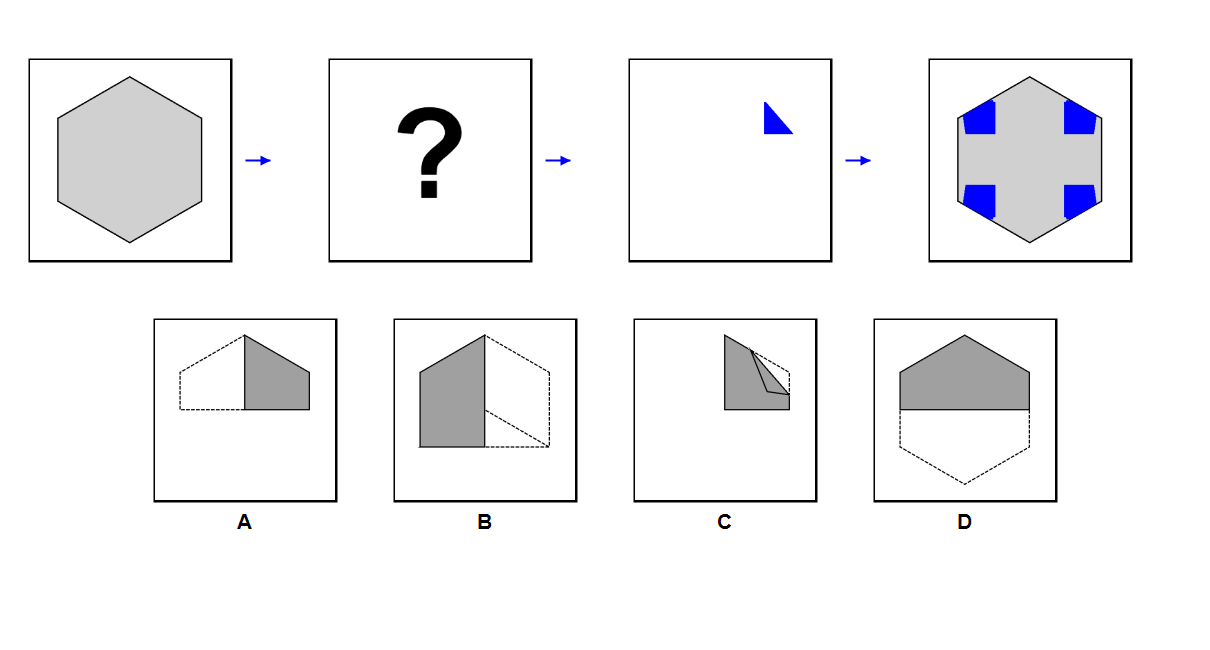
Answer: B